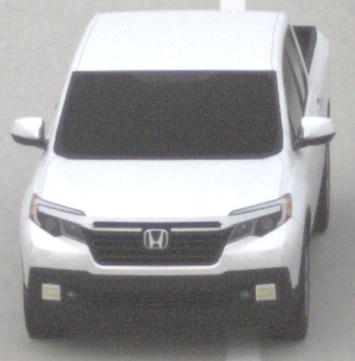
Make: Honda
Model: Ridgeline
Detailed model: Gen. 2
Model produced from: 2016
Model produced until: 2020
Doors: 4
Color: white
Road condition: dry road
Daytime: morning or afternoon
Contrast: low contrast